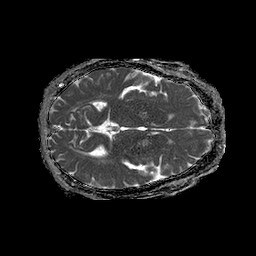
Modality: ADC
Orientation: axial
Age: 59
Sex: female
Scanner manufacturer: philips
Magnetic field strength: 1.5 T
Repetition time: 4.6 s
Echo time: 0.08941 s